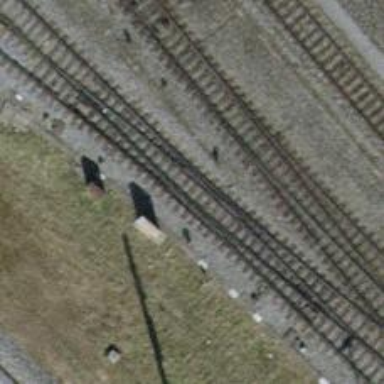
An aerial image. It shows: Railway switch.